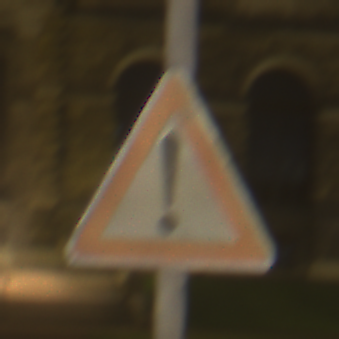
Verkehrszeichen: Gefahrenstelle
Umgebung: Outdoor, Urban
Tageszeit: Night
Wetter: Overcast
Licht: Artificial
Jahreszeit: NotSpecified
Kontrast: HighContrast